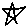
Label: star